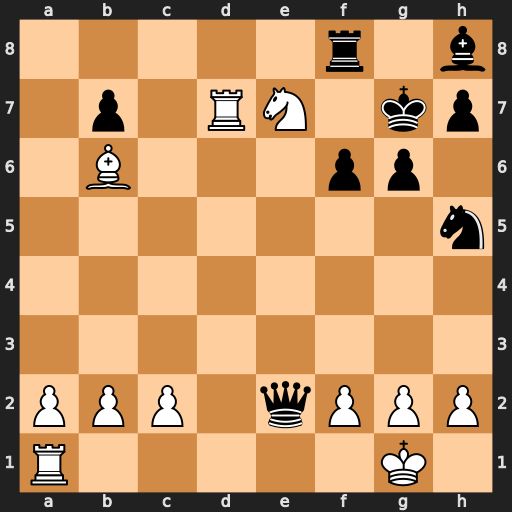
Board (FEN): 5r1b/1p1RN1kp/1B3pp1/7n/8/8/PPP1qPPP/R5K1
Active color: w
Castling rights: -
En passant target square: -
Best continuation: Nf5+ Kg8 Nh6#